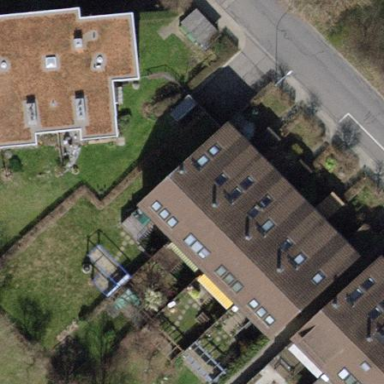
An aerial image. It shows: Terrace building.